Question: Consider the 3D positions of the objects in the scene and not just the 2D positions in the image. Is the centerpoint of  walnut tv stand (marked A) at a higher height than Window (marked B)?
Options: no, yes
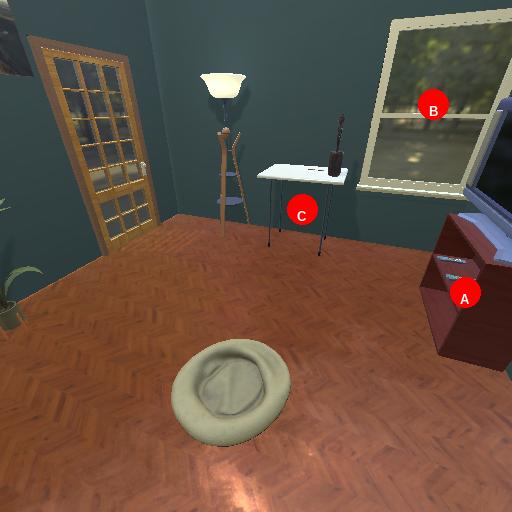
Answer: no